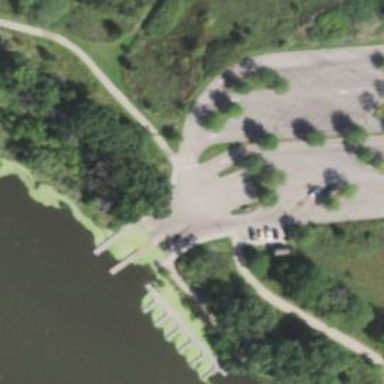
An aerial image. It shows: Slipway on leisure land.